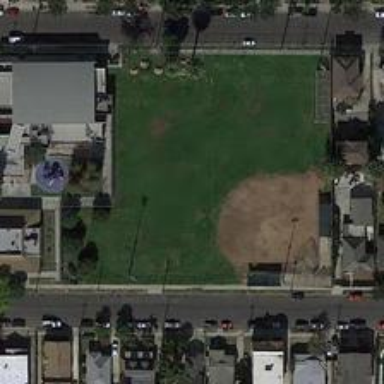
This l-shaped grassland includes a baseball field .